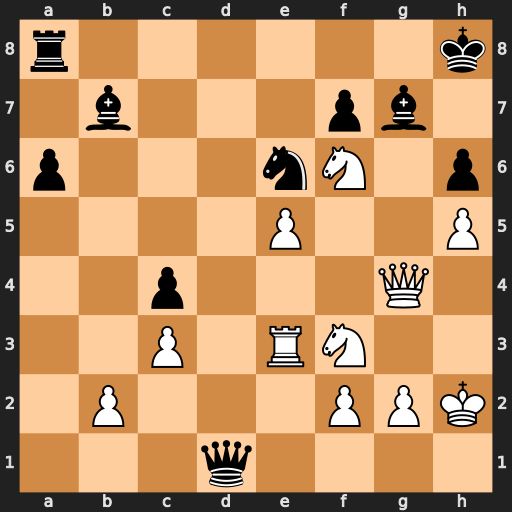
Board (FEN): r6k/1b3pb1/p3nN1p/4P2P/2p3Q1/2P1RN2/1P3PPK/3q4
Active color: w
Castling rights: -
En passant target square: -
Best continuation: Ng5 hxg5 Qxd1